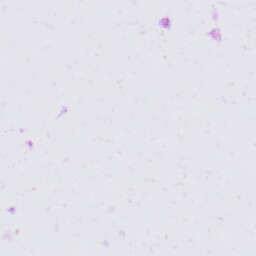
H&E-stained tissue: Prostate